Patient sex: F
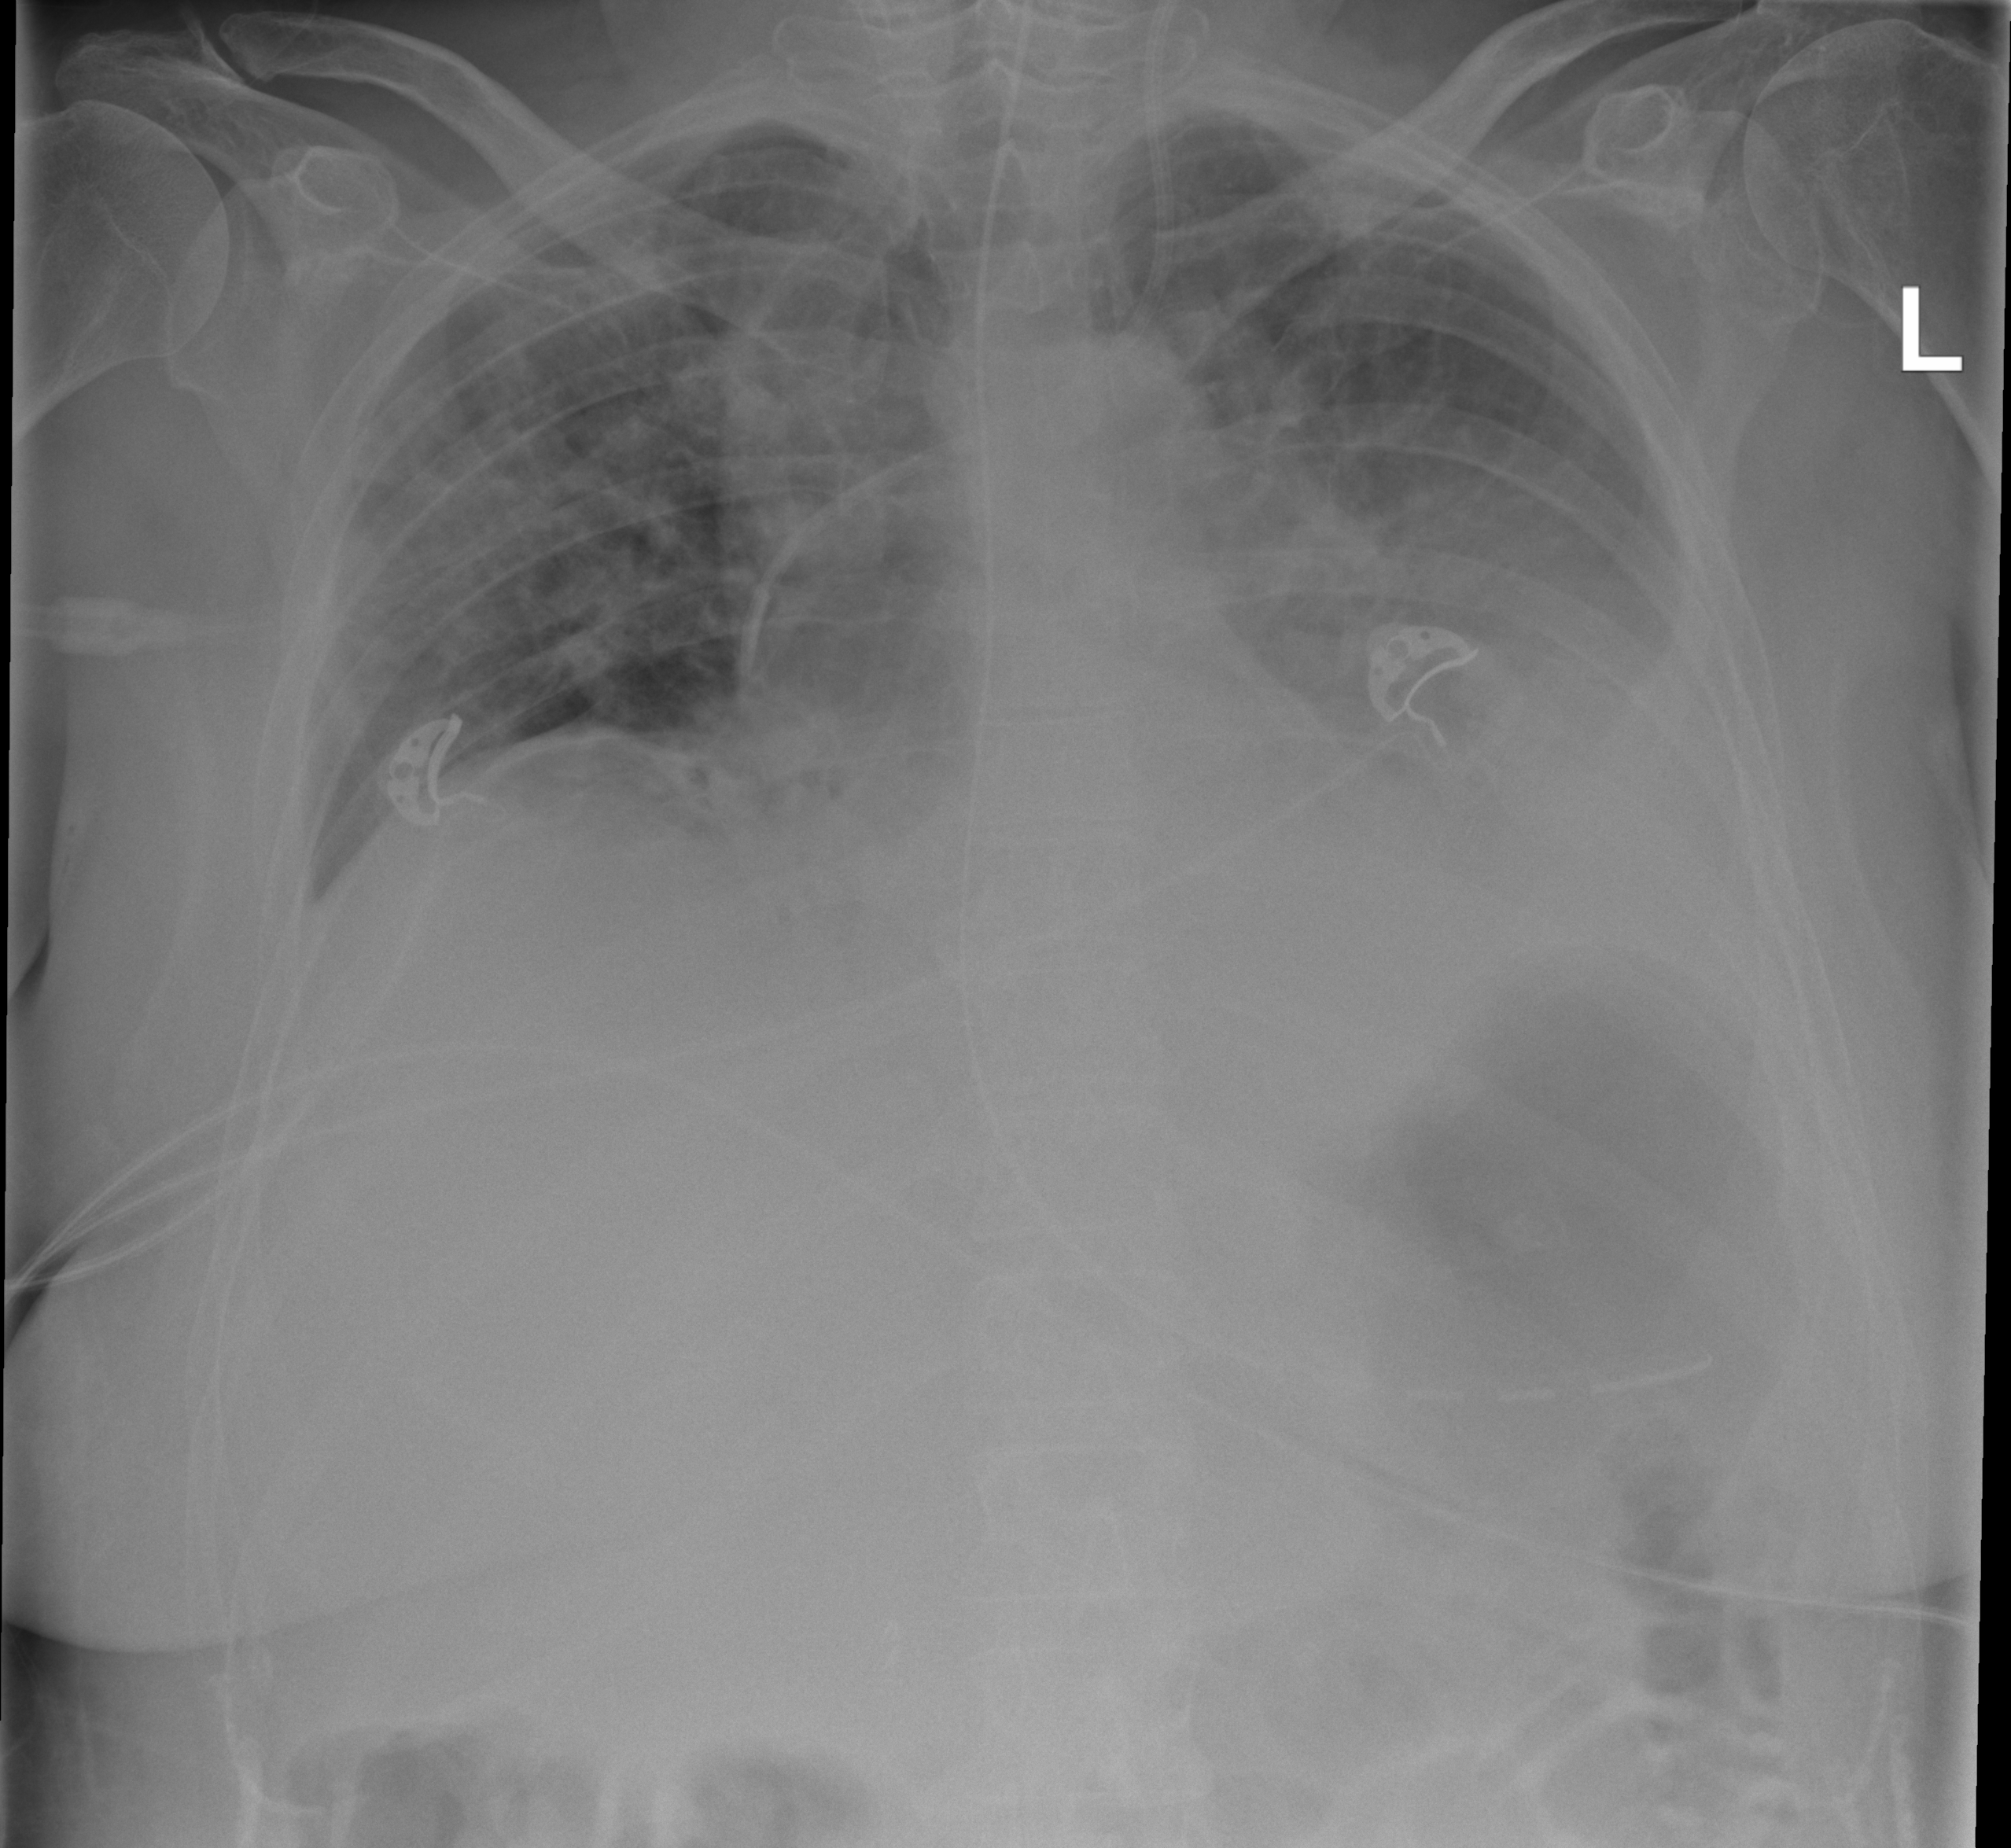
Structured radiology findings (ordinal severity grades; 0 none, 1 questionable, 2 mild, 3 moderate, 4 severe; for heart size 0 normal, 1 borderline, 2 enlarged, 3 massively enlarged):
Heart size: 1
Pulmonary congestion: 2
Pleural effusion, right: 0
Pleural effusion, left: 3
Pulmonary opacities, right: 2
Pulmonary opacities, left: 0
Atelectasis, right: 2
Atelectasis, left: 3